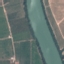
Land use / land cover class: River